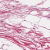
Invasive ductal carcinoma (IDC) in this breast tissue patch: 0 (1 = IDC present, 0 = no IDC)